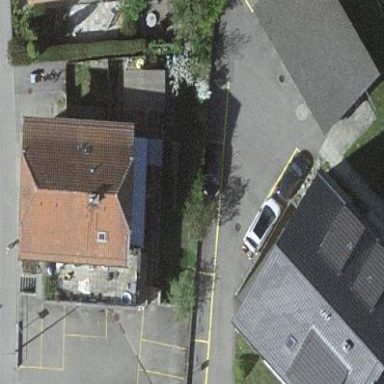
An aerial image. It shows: View of apartment building.